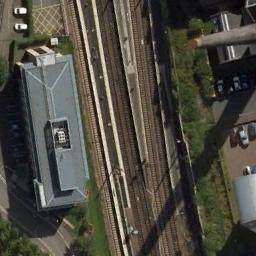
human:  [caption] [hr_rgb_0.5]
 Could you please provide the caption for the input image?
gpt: These railways are flanked by some buildings .

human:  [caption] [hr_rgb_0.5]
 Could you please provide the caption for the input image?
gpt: The railway is next to the grass and houses .

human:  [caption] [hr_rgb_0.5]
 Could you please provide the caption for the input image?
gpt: There are several buildings beside the railway .

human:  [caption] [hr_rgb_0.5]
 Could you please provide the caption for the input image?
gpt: One side of the railway, there are lush trees  And the other side, there is a bare ground .

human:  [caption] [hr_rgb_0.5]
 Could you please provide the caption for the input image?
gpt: There are some buildings beside the railway .